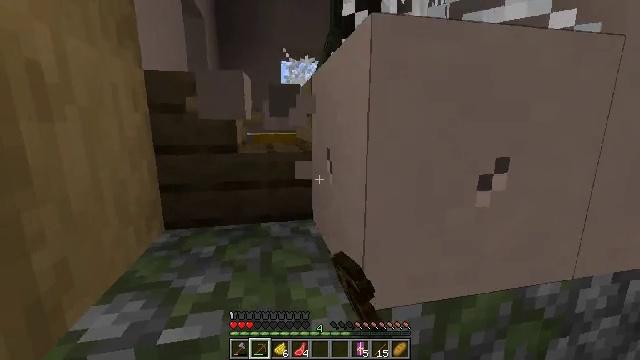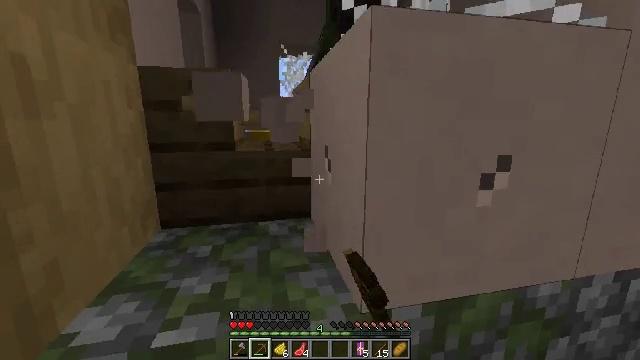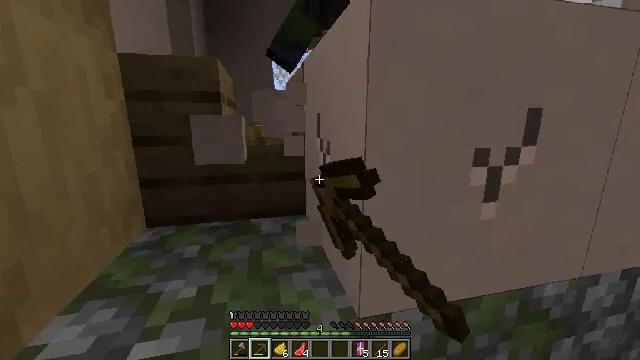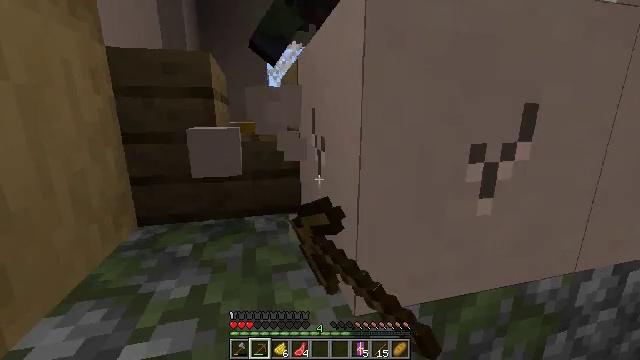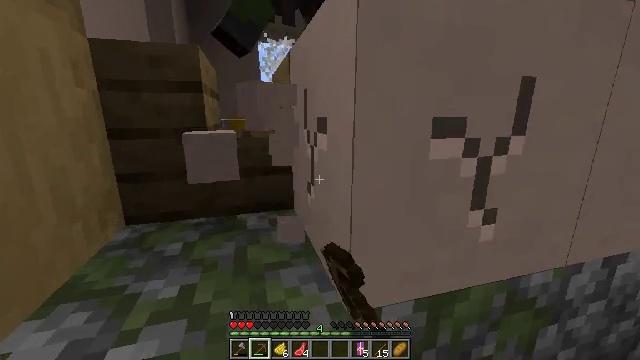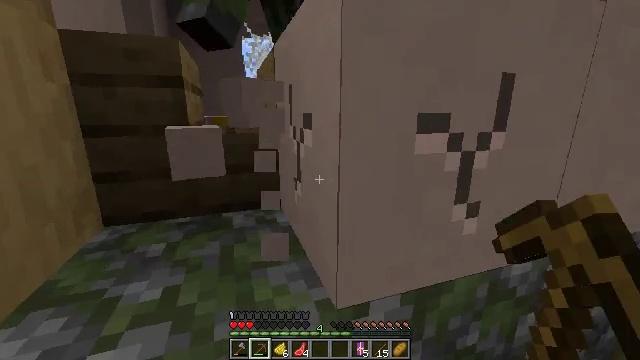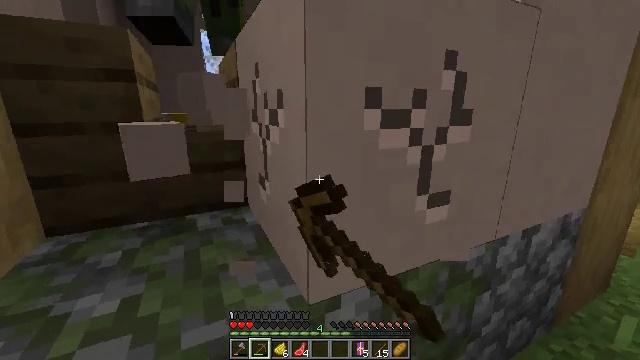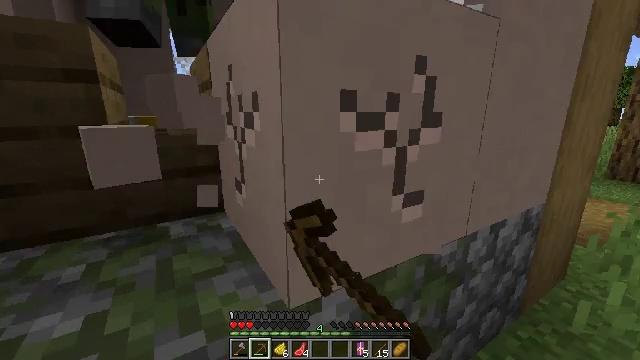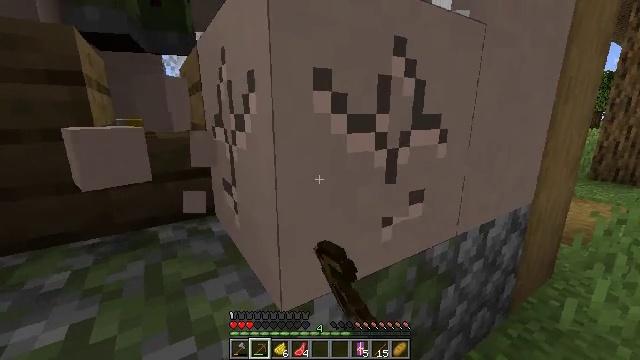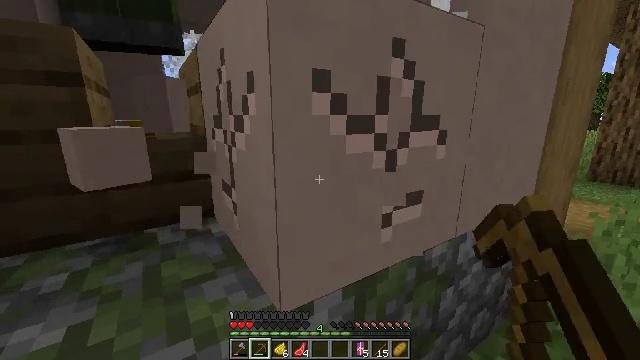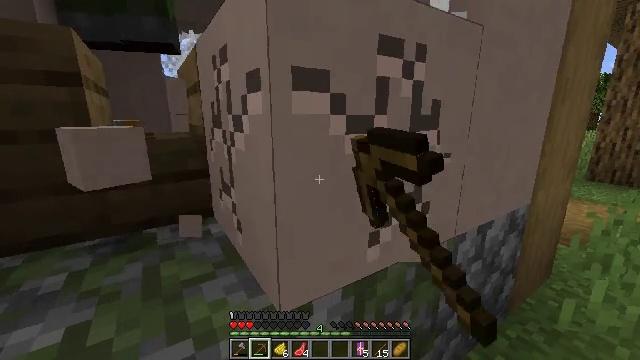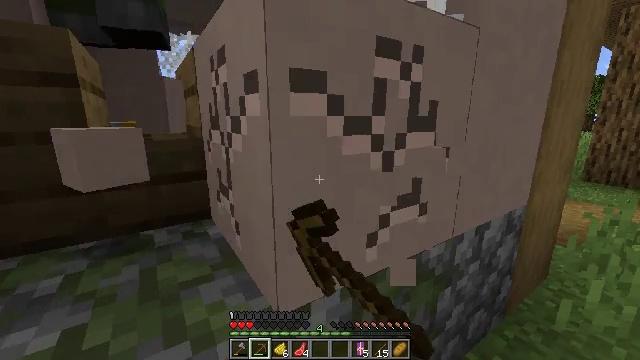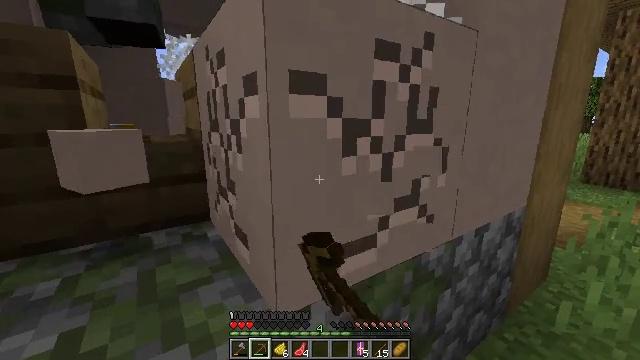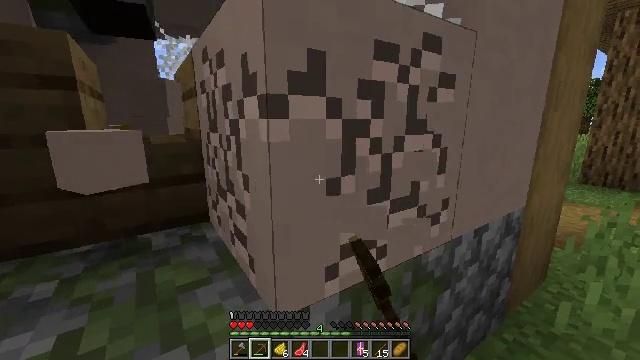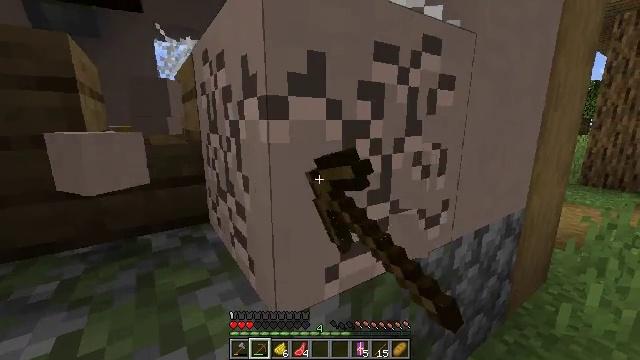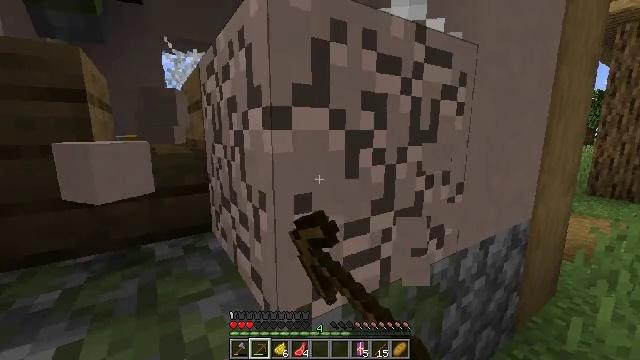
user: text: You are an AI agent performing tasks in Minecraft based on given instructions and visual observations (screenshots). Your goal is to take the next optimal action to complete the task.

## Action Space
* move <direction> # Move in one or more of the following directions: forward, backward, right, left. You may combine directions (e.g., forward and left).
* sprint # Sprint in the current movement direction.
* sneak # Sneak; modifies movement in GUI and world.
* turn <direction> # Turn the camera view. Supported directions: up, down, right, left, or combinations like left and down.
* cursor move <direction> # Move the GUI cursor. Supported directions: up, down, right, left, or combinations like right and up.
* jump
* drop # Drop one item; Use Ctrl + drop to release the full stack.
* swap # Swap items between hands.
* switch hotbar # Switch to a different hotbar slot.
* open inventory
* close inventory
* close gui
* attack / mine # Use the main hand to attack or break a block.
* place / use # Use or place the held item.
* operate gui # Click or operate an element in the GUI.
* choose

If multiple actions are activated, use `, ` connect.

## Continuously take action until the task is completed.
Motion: motion action
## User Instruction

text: Mine the white terracotta.
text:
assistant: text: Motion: attack / mine
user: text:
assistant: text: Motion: turn right, attack / mine
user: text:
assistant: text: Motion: turn right, attack / mine
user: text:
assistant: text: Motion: turn right, attack / mine
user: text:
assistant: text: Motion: turn right, attack / mine
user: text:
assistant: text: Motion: turn right, attack / mine
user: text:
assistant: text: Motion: turn right, attack / mine
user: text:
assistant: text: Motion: turn right, attack / mine
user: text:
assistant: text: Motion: attack / mine
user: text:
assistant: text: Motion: attack / mine
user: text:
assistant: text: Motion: attack / mine
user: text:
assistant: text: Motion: attack / mine
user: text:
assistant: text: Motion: attack / mine
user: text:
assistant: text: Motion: attack / mine
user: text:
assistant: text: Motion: turn up, attack / mine
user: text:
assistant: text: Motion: turn up, attack / mine
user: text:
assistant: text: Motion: turn left and up, attack / mine
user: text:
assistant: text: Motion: turn left and up, attack / mine
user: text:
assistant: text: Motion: turn left and up, attack / mine
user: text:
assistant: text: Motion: attack / mine
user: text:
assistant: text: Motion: move back, attack / mine
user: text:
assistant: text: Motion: attack / mine